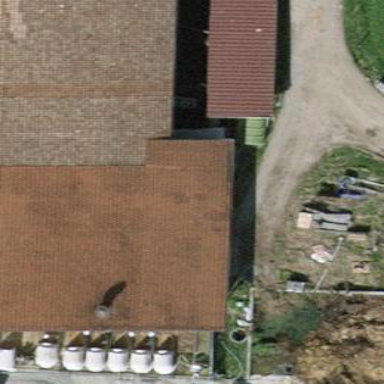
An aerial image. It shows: View of roof of building.